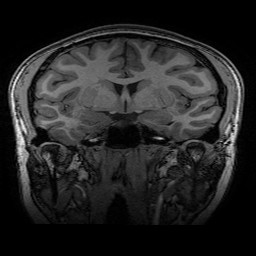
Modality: T1w
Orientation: sagittal
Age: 19
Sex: female
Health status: healthy
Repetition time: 2.53 s
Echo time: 0.0034 s